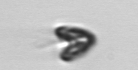
Label: Pyramimonas_longicauda